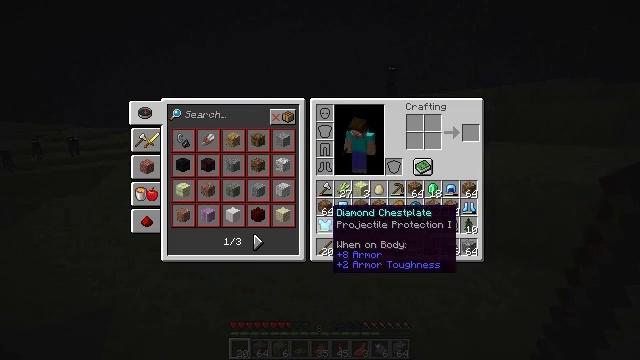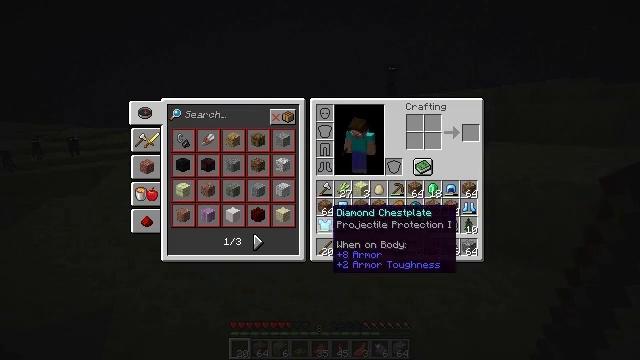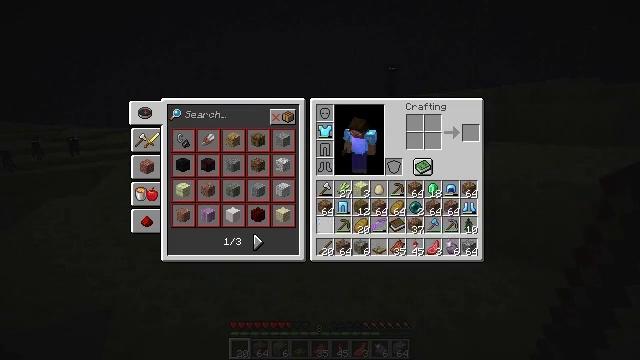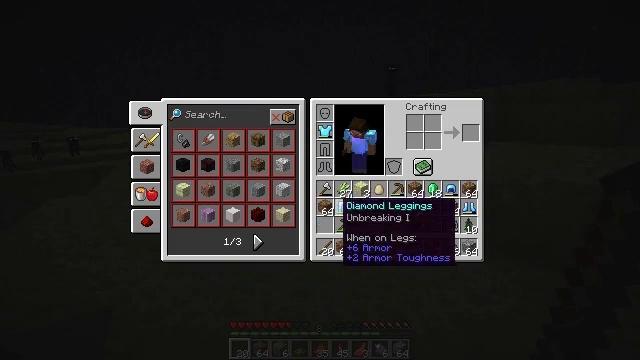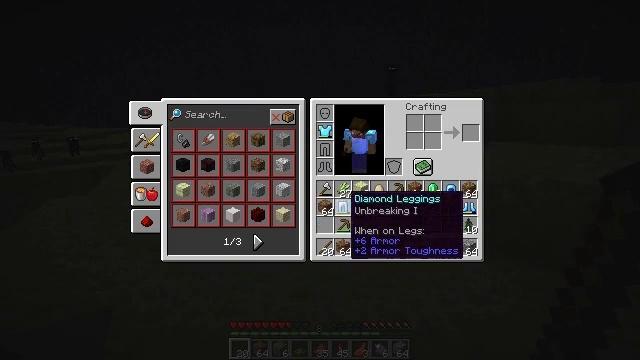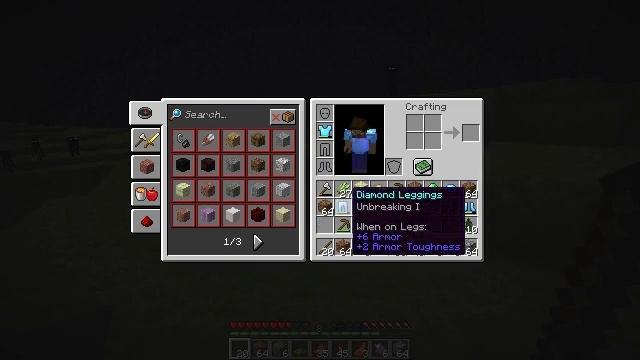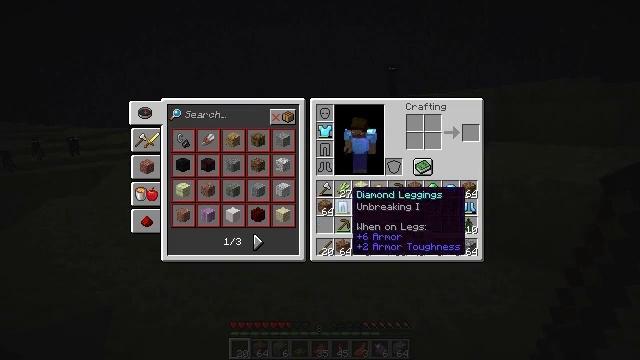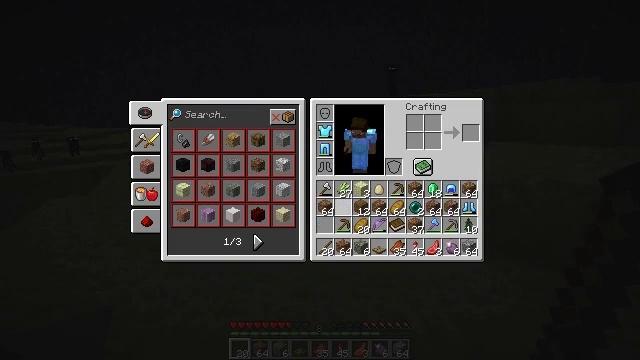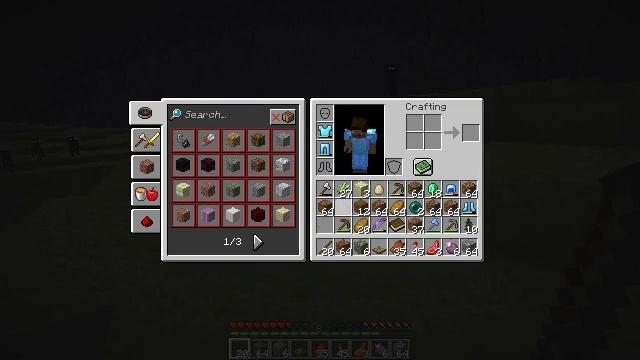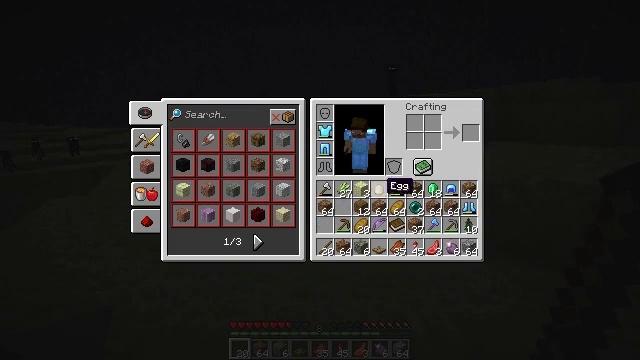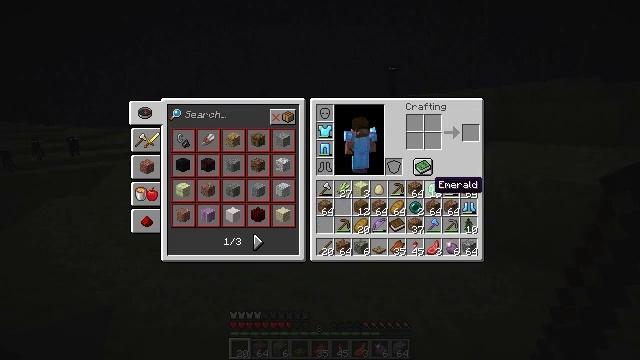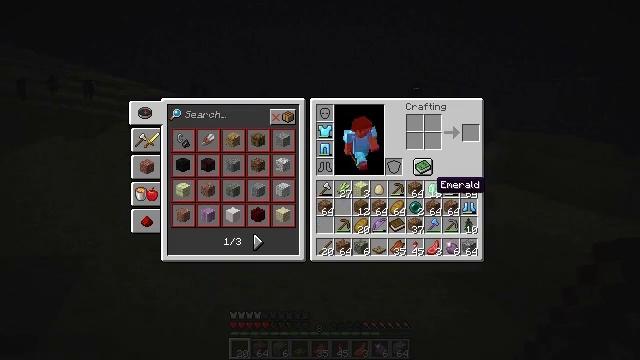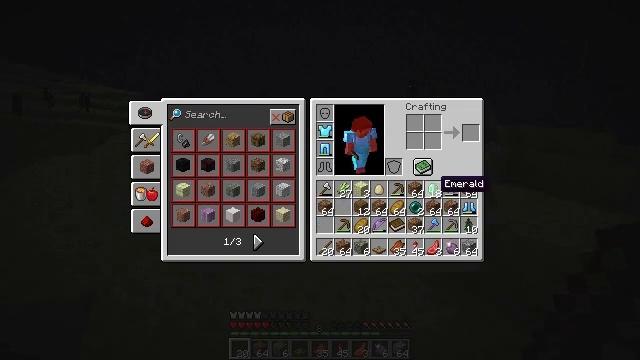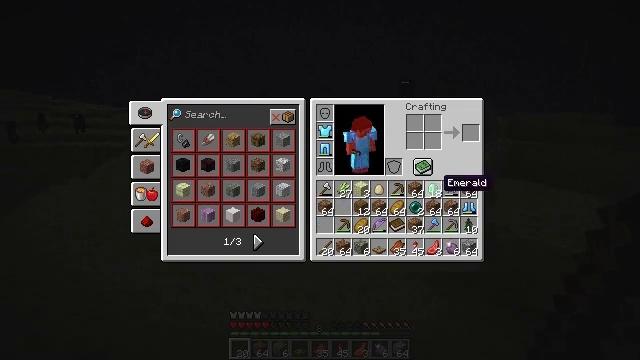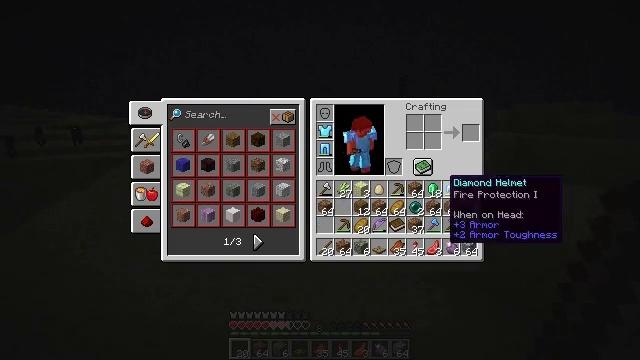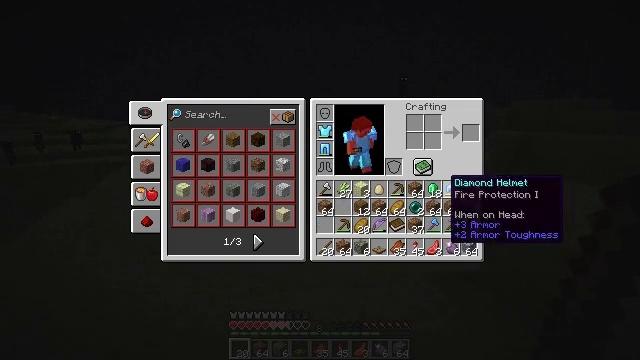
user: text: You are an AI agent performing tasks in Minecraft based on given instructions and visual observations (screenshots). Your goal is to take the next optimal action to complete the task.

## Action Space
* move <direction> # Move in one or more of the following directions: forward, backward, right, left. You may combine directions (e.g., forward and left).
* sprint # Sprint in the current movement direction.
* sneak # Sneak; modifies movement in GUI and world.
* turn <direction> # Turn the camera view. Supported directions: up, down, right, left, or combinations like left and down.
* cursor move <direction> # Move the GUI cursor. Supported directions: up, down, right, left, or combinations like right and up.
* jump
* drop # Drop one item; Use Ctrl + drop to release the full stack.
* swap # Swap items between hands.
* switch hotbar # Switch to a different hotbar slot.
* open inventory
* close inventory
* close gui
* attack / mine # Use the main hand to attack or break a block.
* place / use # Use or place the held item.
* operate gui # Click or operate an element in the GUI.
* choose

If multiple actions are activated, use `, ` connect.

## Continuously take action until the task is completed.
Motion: motion action
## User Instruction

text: Remove a mutton from the inventory.
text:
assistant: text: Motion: sneak
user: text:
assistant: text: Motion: sneak, operate gui
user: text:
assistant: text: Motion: sneak, cursor move right and up, operate gui
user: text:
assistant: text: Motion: sneak, cursor move right and up
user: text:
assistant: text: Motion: sneak
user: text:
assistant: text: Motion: sneak
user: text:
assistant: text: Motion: sneak, operate gui
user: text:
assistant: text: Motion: sneak, operate gui
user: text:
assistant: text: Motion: sneak, cursor move right and up
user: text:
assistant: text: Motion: sneak, cursor move right
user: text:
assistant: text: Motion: sneak
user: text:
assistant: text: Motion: sneak
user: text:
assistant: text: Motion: sneak
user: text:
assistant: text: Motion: sneak
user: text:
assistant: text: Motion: sneak
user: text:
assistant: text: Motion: sneak
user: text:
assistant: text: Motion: sneak, operate gui
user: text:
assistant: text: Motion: sneak, operate gui
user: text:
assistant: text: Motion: sneak, operate gui
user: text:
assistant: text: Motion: sneak
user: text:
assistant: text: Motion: sneak, cursor move right and down
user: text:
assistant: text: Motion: sneak
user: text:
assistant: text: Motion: sneak
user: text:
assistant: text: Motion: sneak
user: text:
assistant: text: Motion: sneak, operate gui
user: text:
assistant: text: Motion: sneak, operate gui, close inventory
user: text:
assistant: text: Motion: close inventory
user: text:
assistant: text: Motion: move forward, close inventory
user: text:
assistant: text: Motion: move forward
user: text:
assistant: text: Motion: move forward, sprint, turn right